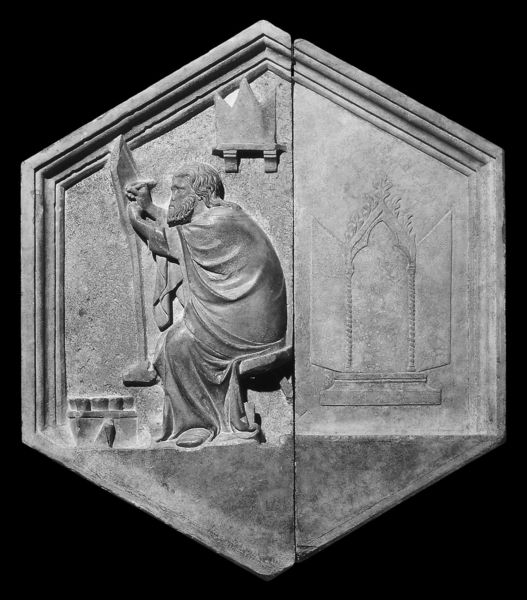
Titel: Reliefs vom Campanile des Domes in Florenz
Künstler: Andrea Pisano
Institution: Florenz, Museo dell’Opera del Duomo
Schlagwörter: fuß, mann, sitzen, fenster, stuhl, säule, bart, stein, bild, kirche, gewand, haare, sitzend, krone, relief, man, treppe, tafel, steinmetz, tor, foto, mosaik, malen, schreiben, toga, schreibt, sechseck, bildhauer